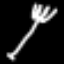
Label: fork